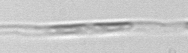
Label: Pseudo-nitzschia